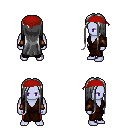
a pixel art fantasy rpg character, male body template, dark elf, purple skin, brown robe, red pants, gray extra-long hairstyle, red bandana, leather bracers, four views (front, back, left, right), 2x2 character sprite sheet, small pixel art, hard edges, no anti-aliasing